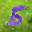
Label: 5